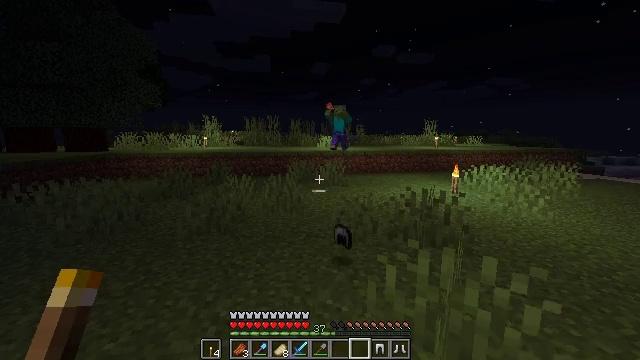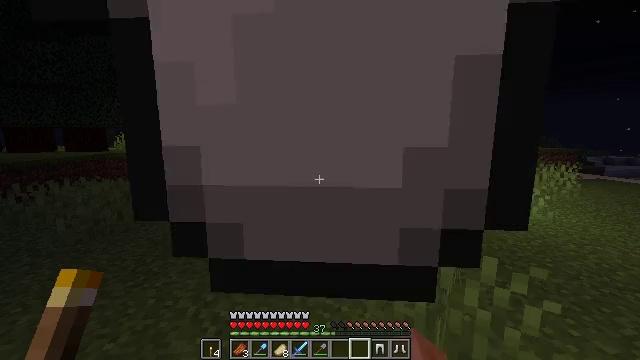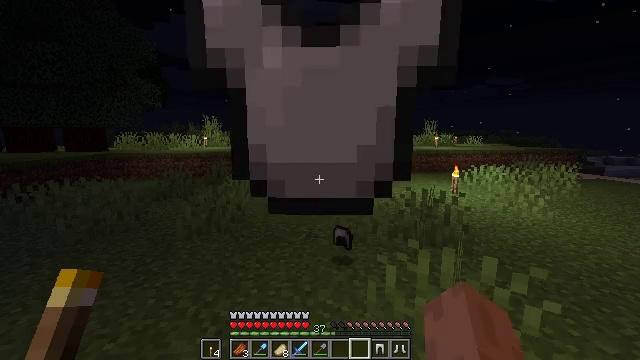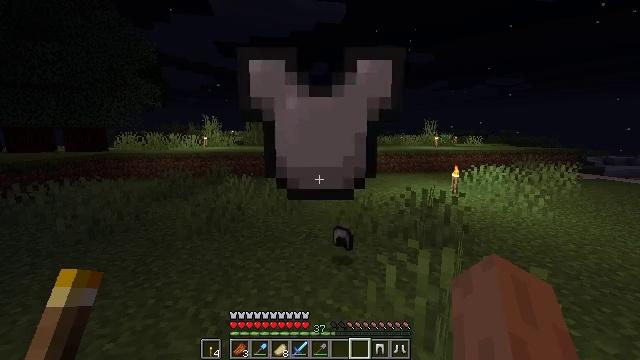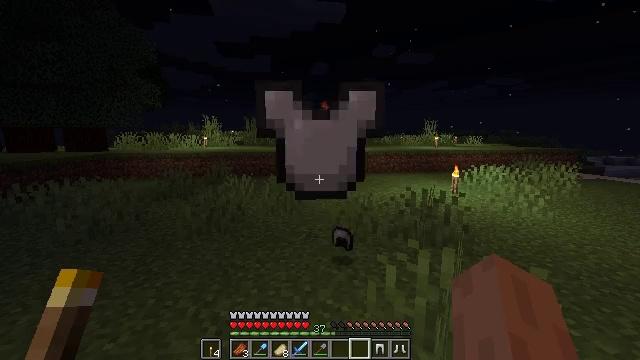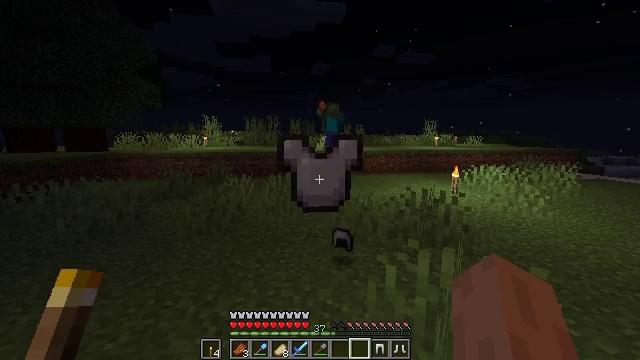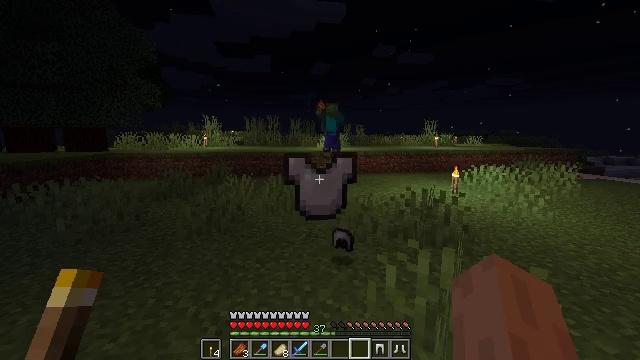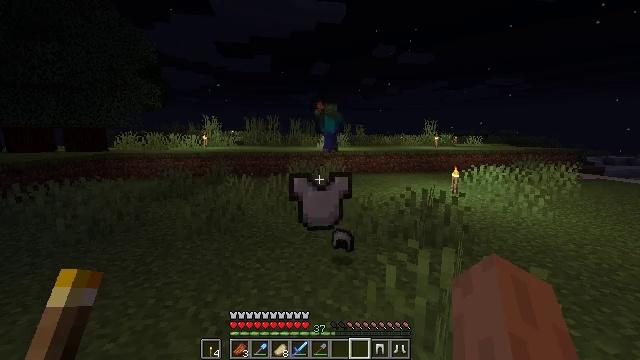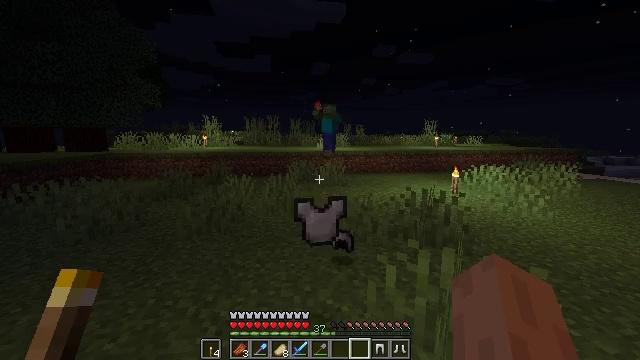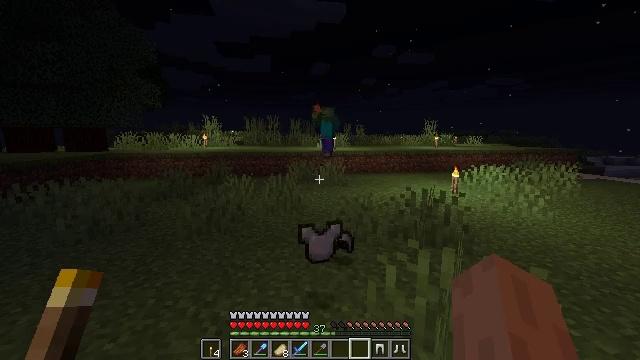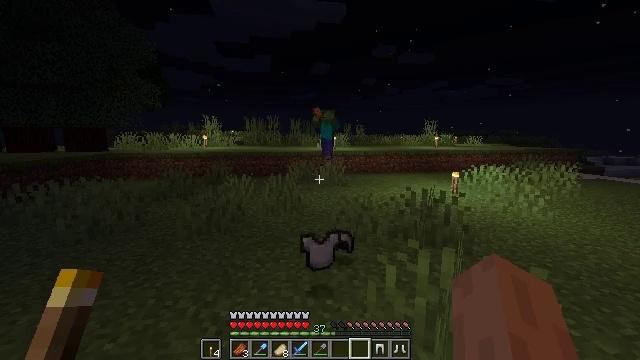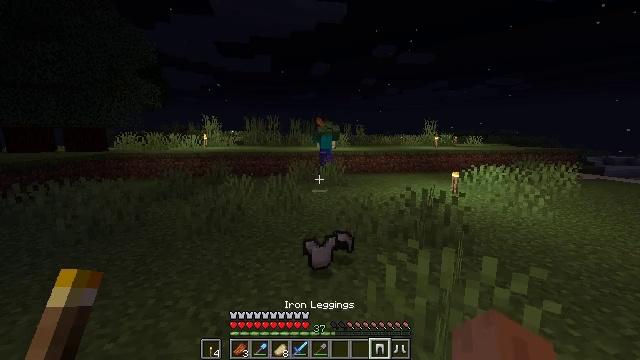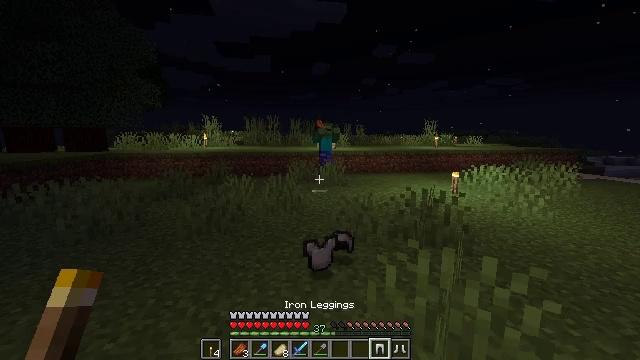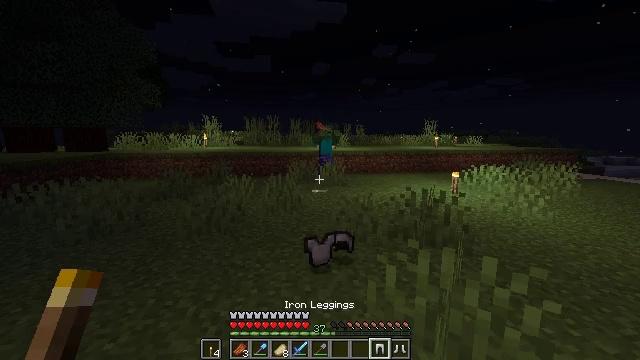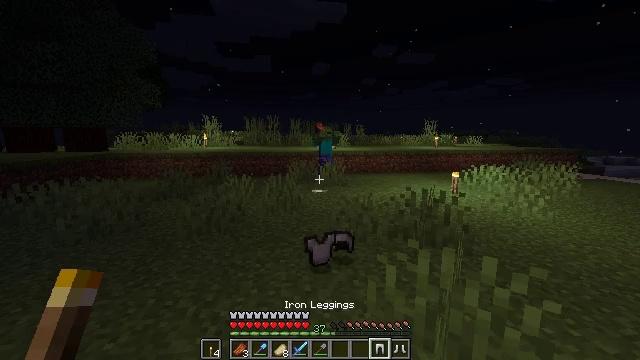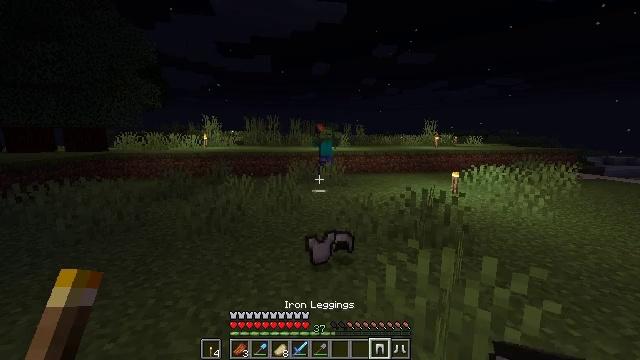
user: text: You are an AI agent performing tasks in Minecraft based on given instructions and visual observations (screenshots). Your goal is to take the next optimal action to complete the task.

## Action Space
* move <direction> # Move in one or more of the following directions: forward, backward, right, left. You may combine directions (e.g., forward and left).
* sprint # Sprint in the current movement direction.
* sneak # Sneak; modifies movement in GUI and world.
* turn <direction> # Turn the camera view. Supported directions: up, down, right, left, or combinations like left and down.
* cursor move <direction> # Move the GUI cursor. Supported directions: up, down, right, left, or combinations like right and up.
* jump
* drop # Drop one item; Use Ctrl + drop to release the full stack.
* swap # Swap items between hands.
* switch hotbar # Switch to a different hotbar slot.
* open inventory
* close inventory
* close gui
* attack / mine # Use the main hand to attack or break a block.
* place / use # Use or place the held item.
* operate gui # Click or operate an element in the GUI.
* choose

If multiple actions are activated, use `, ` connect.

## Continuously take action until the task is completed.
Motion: motion action
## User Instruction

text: Remove iron leggings from the inventory.
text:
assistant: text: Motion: no_op
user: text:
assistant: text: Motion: no_op
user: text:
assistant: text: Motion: no_op
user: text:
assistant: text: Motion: no_op
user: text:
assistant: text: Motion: no_op
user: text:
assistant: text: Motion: no_op
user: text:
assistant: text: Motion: no_op
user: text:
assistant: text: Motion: no_op
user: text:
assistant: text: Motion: no_op
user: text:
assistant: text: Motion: no_op
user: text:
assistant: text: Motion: no_op
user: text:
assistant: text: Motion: no_op
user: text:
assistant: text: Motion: no_op
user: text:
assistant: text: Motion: no_op
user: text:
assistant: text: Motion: no_op
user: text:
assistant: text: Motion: no_op
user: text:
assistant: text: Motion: no_op
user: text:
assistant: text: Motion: no_op
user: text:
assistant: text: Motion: no_op
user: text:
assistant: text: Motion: no_op
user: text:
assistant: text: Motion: drop
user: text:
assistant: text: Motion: drop
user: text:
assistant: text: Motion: drop
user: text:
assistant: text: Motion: drop
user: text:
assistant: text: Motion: no_op
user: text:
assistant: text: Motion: no_op